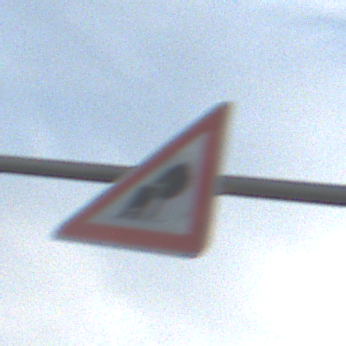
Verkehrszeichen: UnzureichendesLichtraumprofil
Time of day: SunriseSunset
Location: Outdoor (Nature)
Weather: PartlyCloudy
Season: NotSpecified
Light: Natural